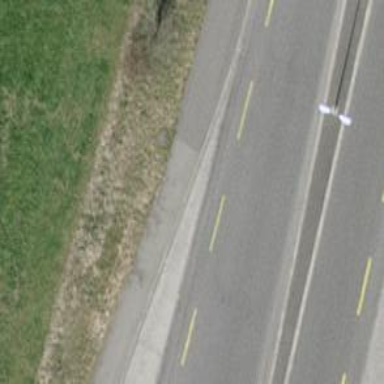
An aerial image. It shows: Sidewalk.